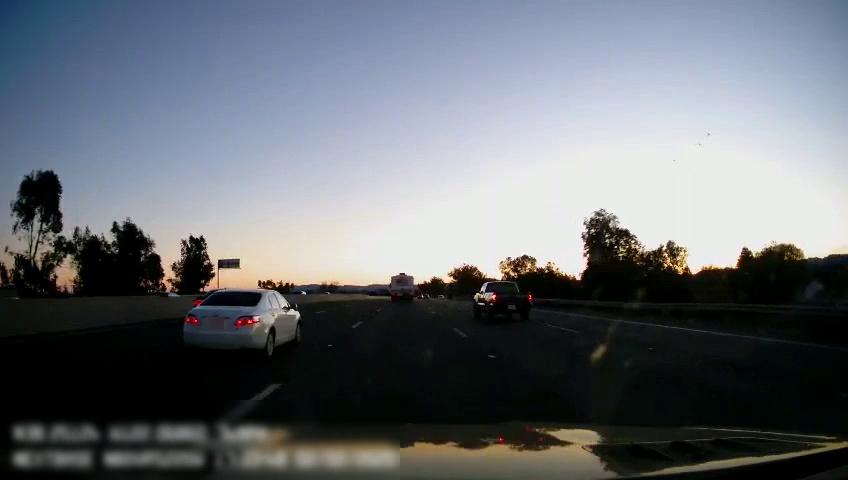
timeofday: Day
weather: Sunny
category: Drivable Space
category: Vehicles | Van
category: Vehicles | Truck
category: Vehicles | Car
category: Vehicles | Car
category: Vehicles | Car
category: Vehicles | SUV
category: Vehicles | SUV
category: Lanes | Current Lane
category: Lanes | Alternate Lane
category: Lanes | Alternate Lane
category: Lanes | Current Lane
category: Lanes | Alternate Lane
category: Lanes | Alternate Lane